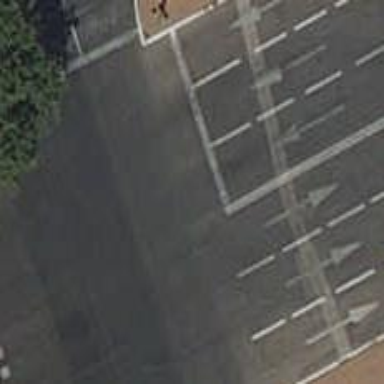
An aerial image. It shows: Road with traffic signals.